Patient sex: M
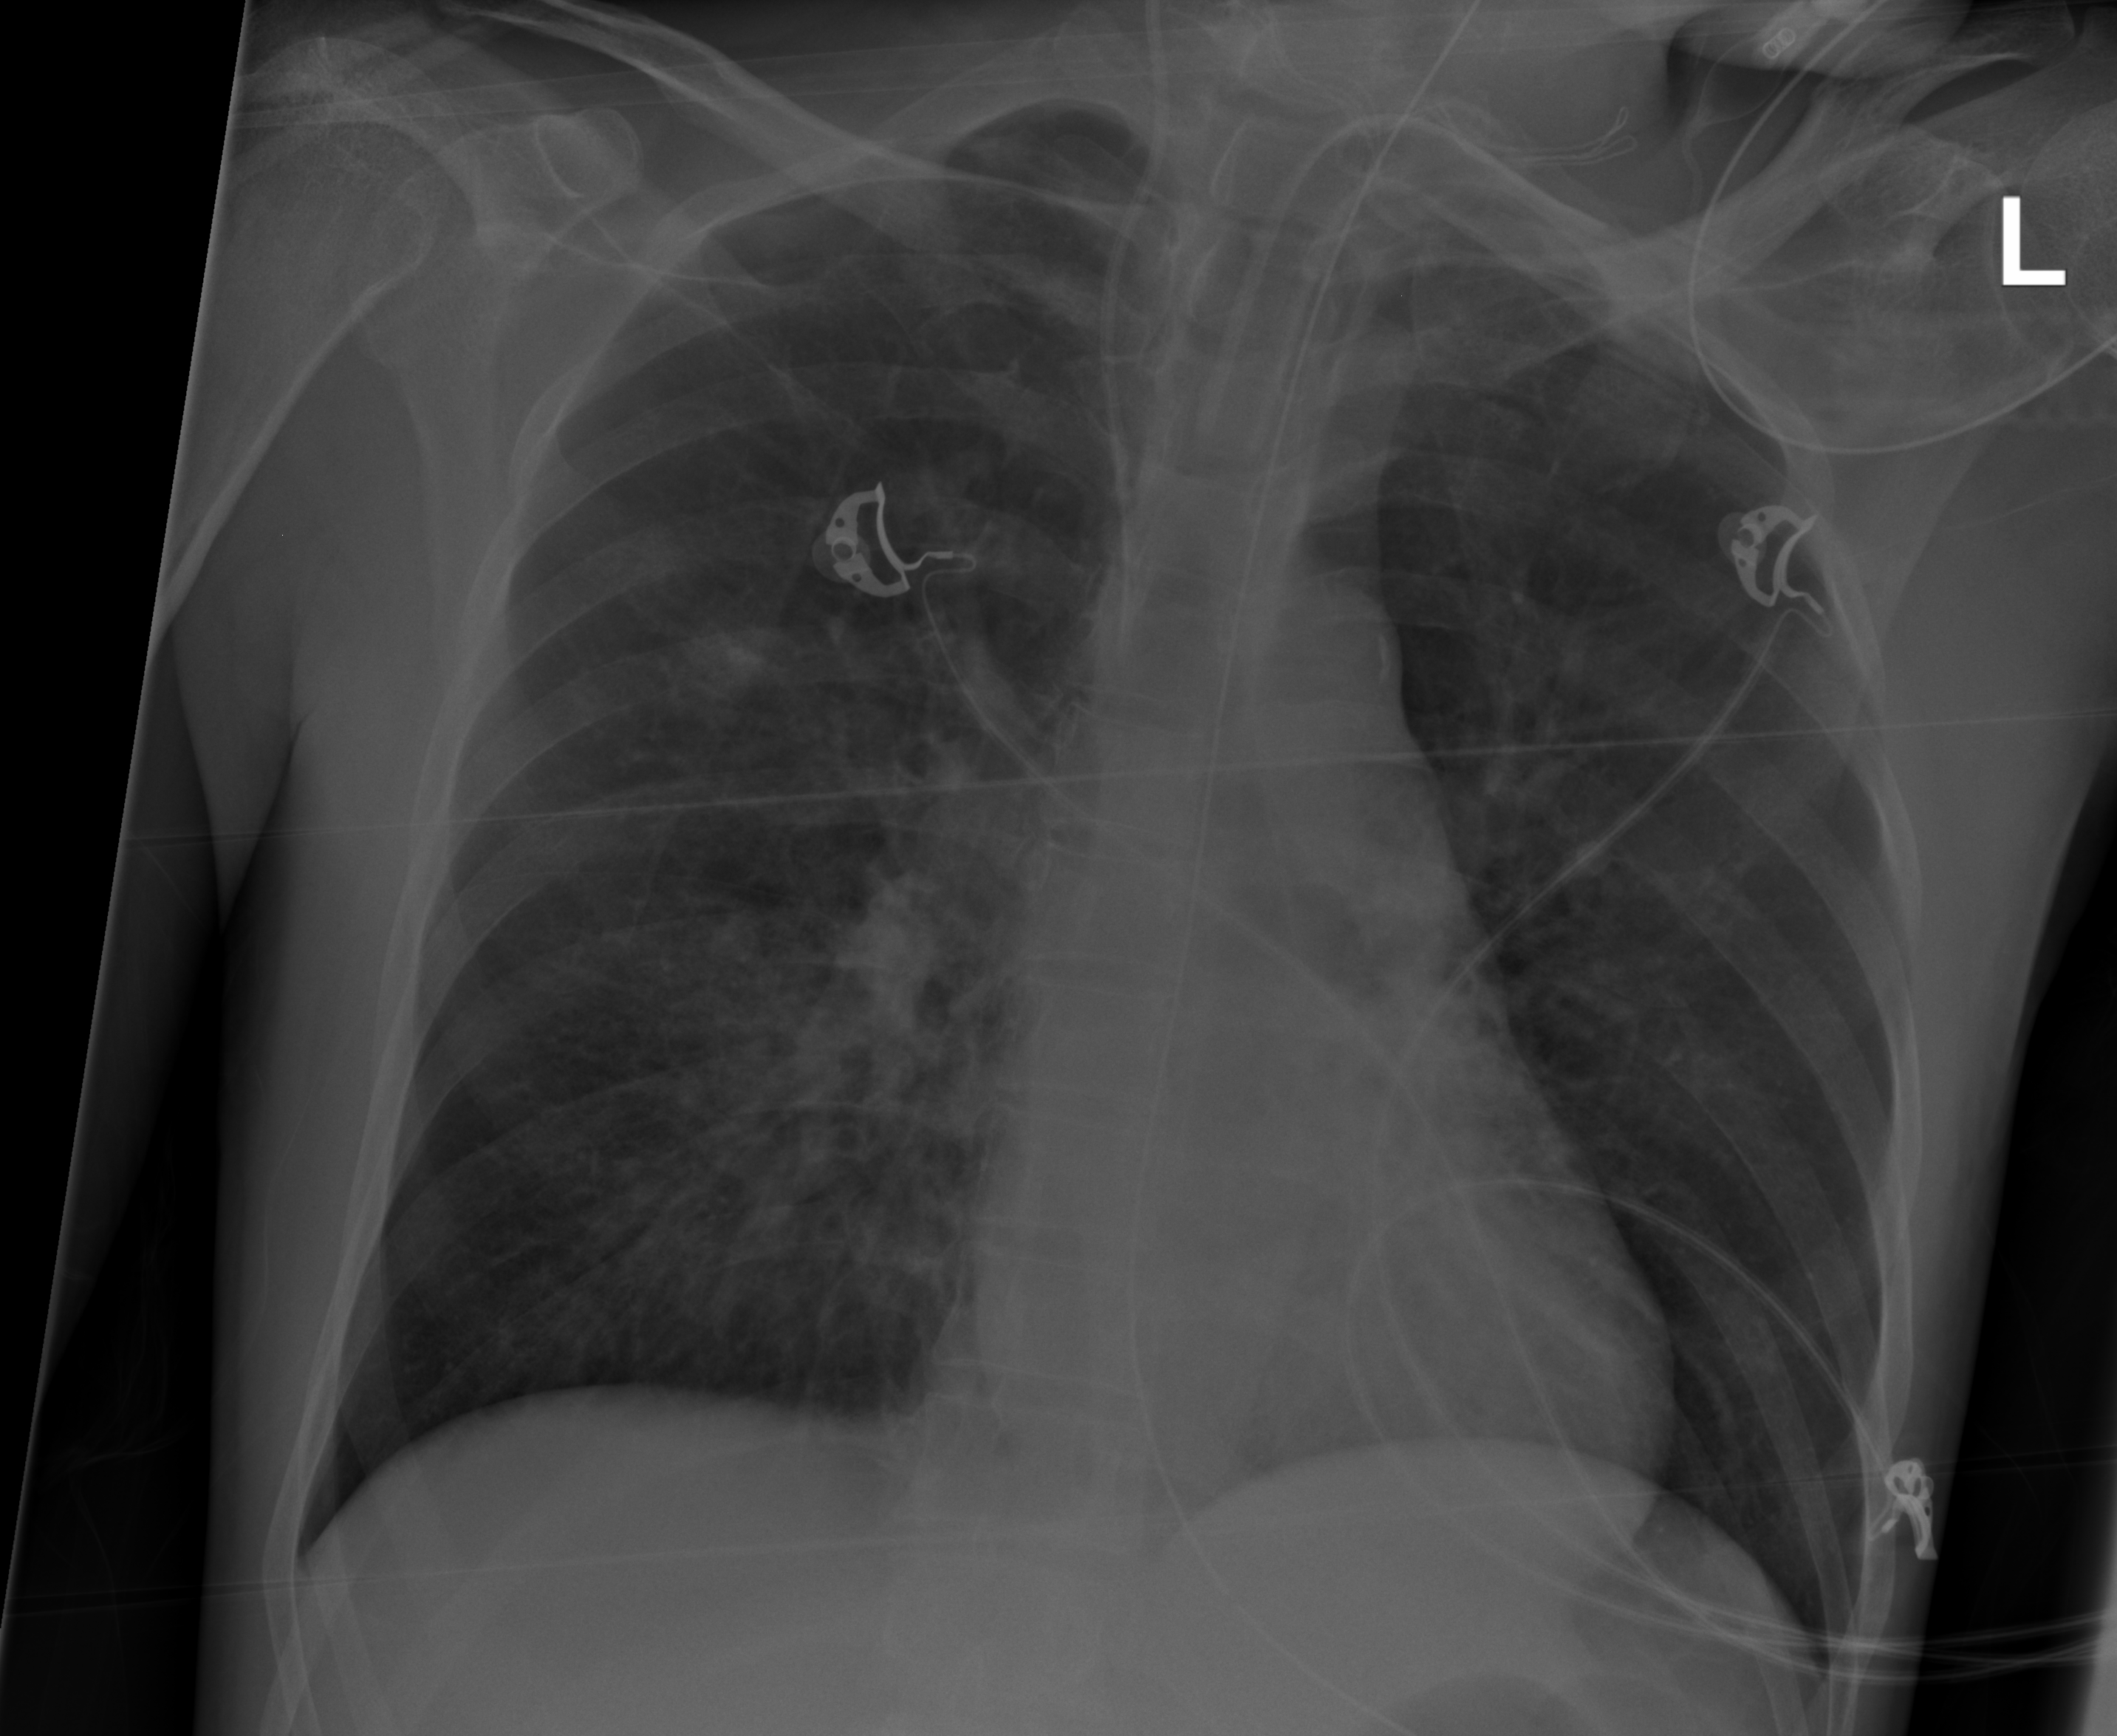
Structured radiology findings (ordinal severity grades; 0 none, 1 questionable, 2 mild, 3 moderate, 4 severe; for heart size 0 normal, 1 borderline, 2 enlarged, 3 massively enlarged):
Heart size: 0
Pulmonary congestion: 0
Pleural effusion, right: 0
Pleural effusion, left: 0
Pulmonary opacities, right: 2
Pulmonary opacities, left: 0
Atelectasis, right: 2
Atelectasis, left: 0